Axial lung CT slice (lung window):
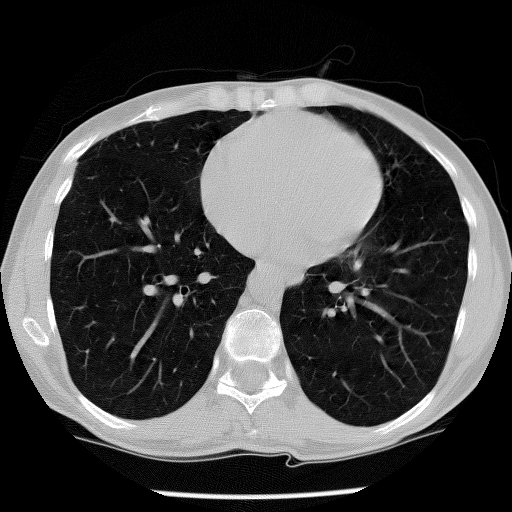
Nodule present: no